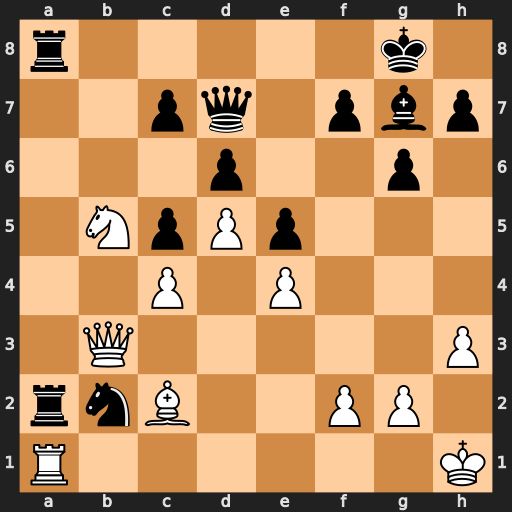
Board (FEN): r5k1/2pq1pbp/3p2p1/1NpPp3/2P1P3/1Q5P/rnB2PP1/R6K
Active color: w
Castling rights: -
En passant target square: -
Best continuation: Rxa2 Rxa2 Qxa2 Nxc4 Qxc4